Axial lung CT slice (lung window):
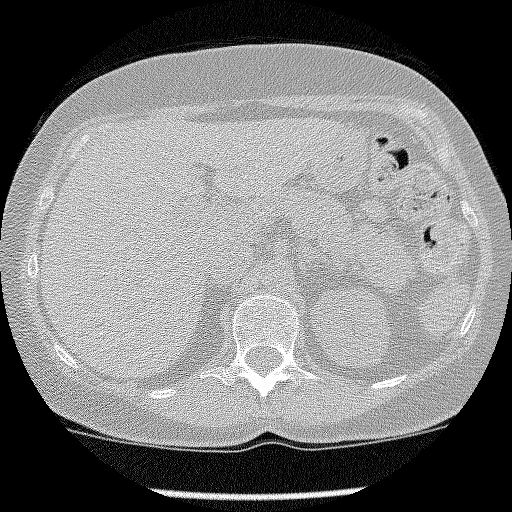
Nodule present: no